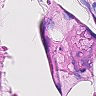
Metastatic tissue present: no